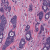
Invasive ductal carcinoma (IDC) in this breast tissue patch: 1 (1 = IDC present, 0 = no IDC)